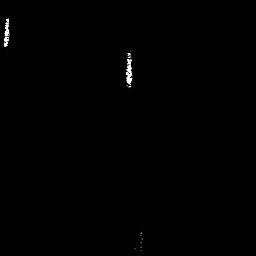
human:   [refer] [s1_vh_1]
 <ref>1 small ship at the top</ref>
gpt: <box>[[47, 21, 53, 34, 0]]</box>